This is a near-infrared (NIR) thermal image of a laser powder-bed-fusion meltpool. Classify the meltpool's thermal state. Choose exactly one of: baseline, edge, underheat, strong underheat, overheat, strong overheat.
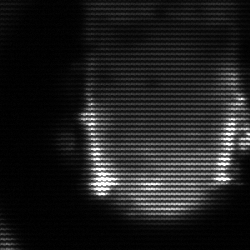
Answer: baseline